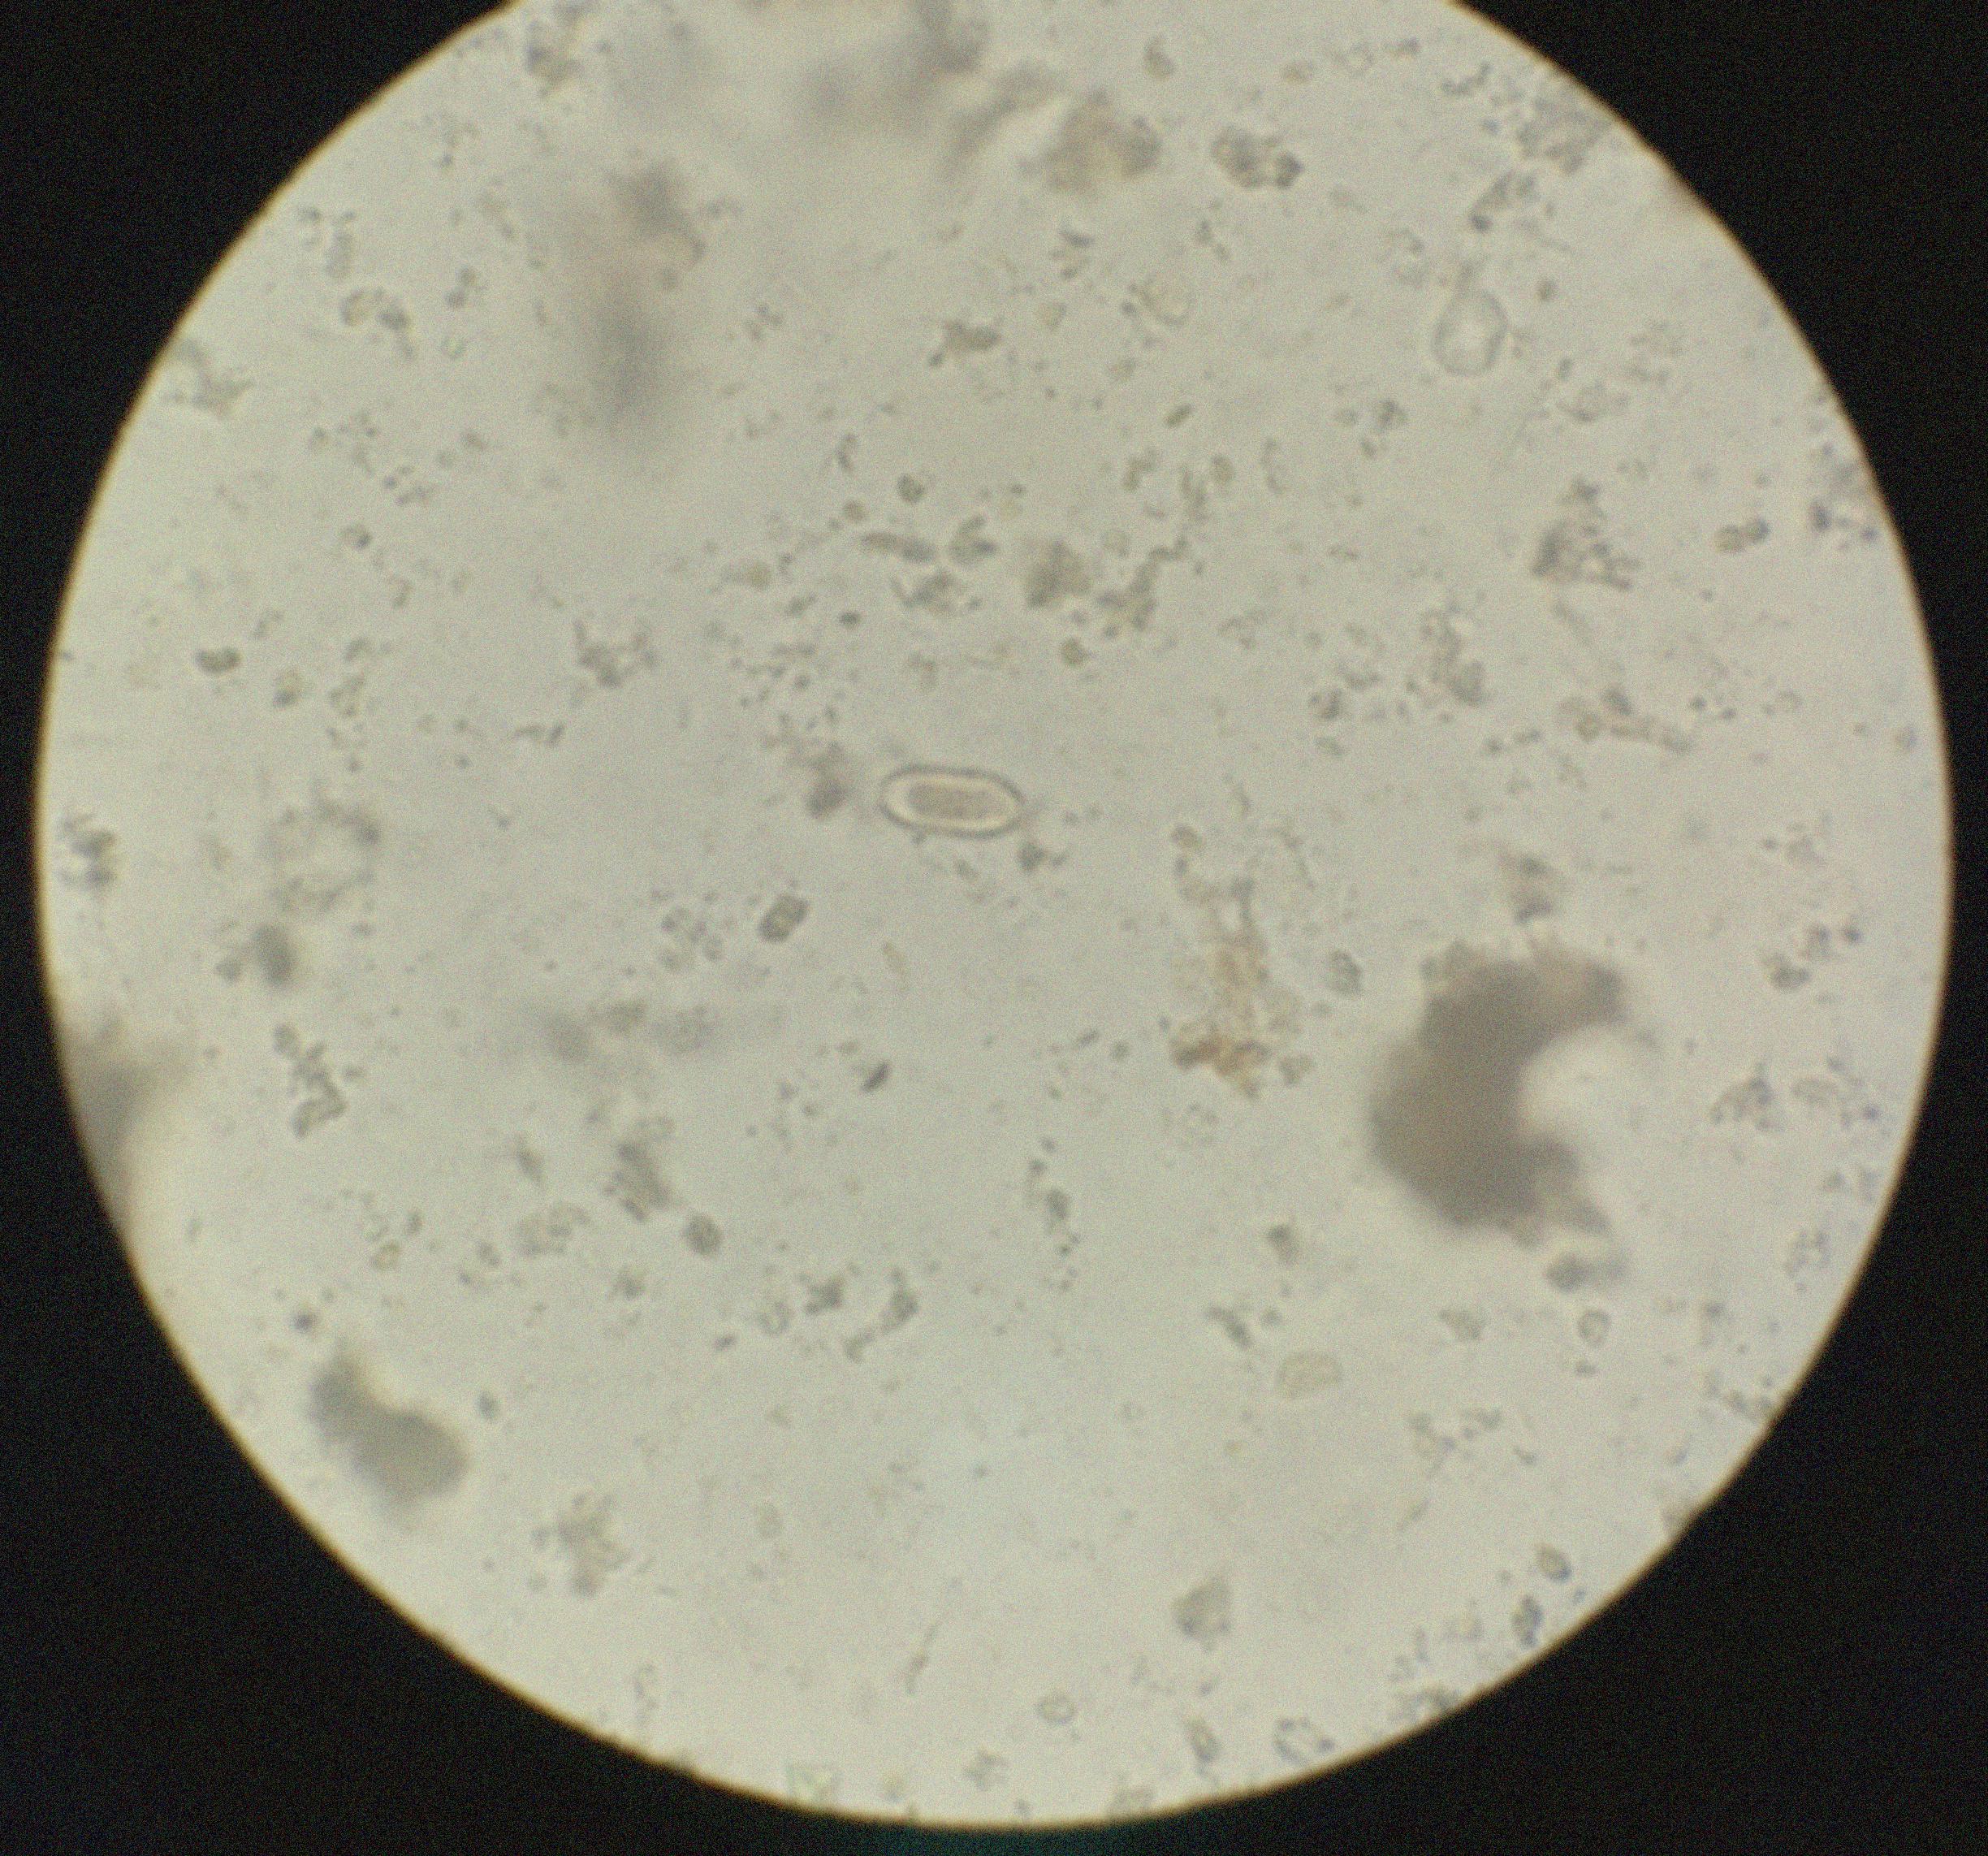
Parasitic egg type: Capillaria philippinensis